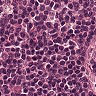
Metastatic tissue present: no